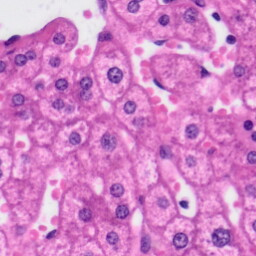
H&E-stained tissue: Liver